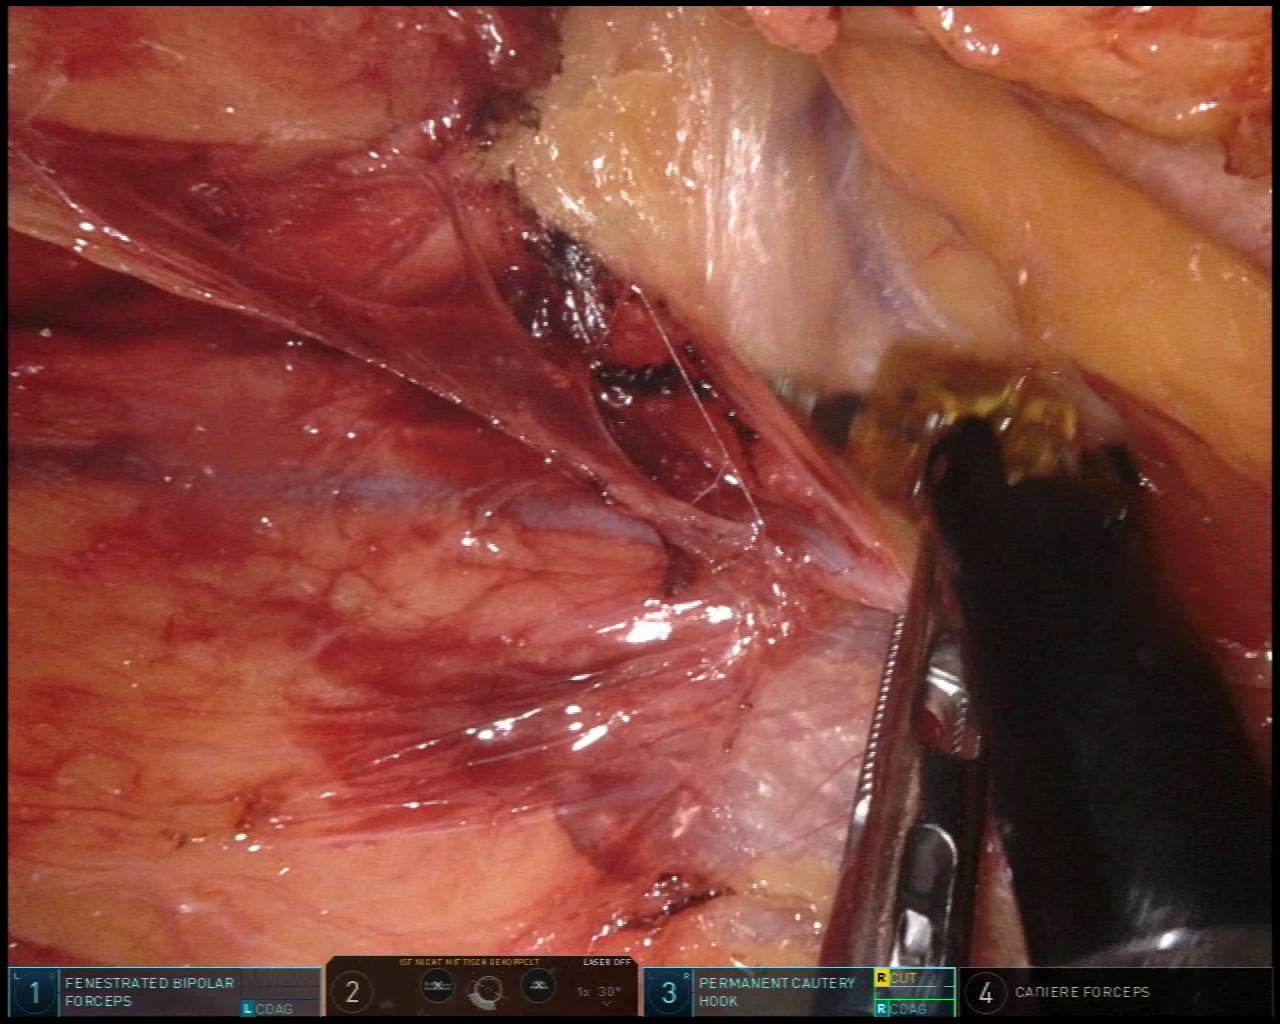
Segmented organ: intestinal_veins
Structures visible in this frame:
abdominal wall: no
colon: no
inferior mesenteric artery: no
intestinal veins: yes
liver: no
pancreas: no
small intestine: no
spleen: no
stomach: no
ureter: no
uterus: no
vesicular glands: no